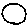
Label: circle